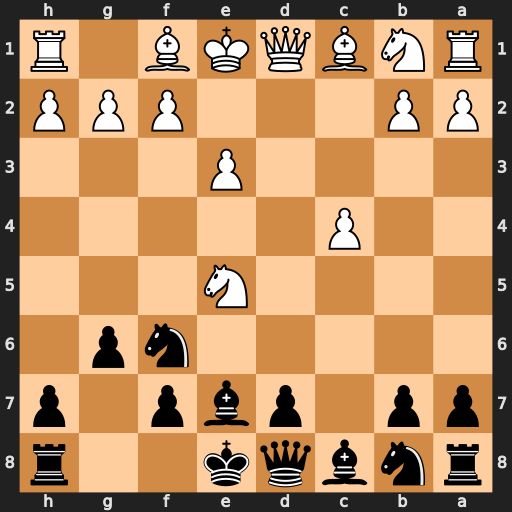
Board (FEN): rnbqk2r/pp1pbp1p/5np1/4N3/2P5/4P3/PP3PPP/RNBQKB1R
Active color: b
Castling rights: KQkq
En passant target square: -
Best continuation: Qa5+ Nc3 Qxe5